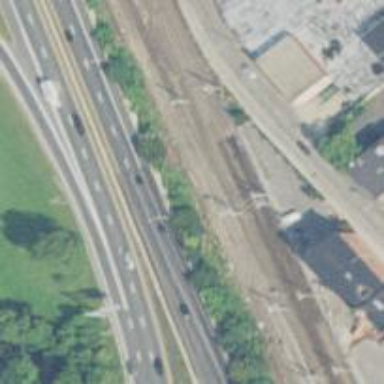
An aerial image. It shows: Railway track with contact lines for electrification.